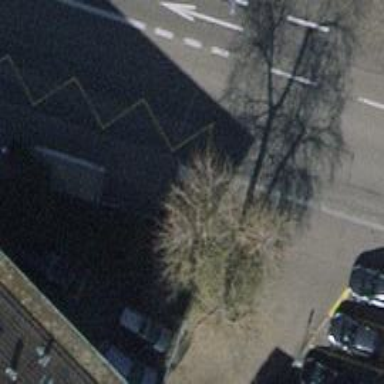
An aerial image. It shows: Bus stop with shelter. It is platform for public transport.